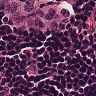
Metastatic tissue present: yes